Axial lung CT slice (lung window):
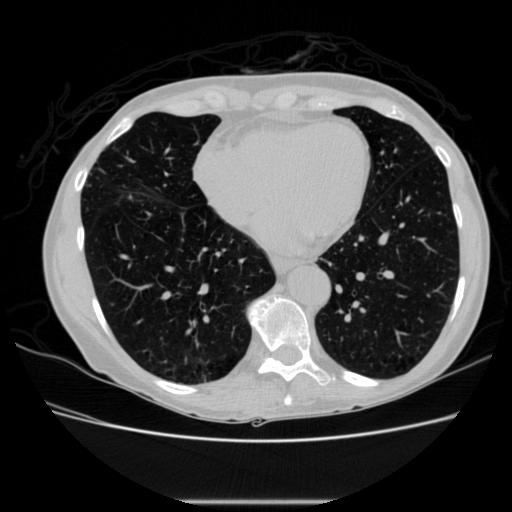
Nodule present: no